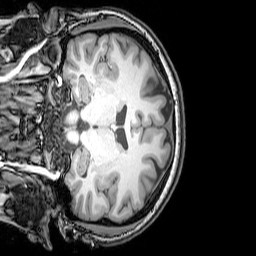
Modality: T1w
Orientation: coronal
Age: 22
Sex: female
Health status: healthy
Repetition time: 0.081 s
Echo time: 0.037 s